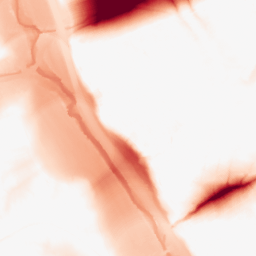
Category: morphological
Decomposition family: tophat
Decomposition parameters: size: 50
mode: black
Upsampling method: regularized
Upsampling parameters: scale: 4
lambda_reg: 0.01
Upsampling scale: 4